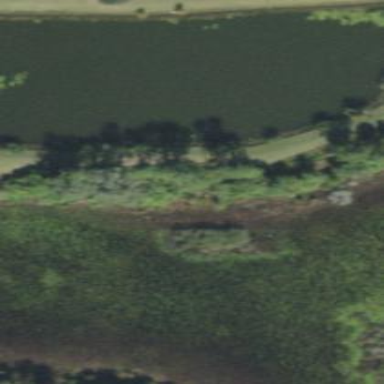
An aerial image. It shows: Pond with natural water.